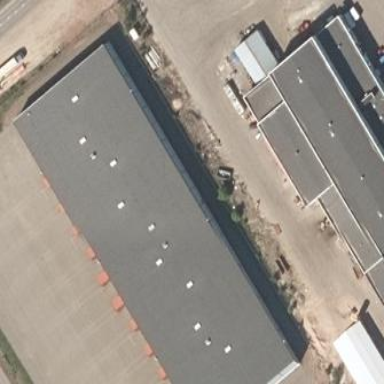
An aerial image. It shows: Warehouse with gabled roof.